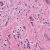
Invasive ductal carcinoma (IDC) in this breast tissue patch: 1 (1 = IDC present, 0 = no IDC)